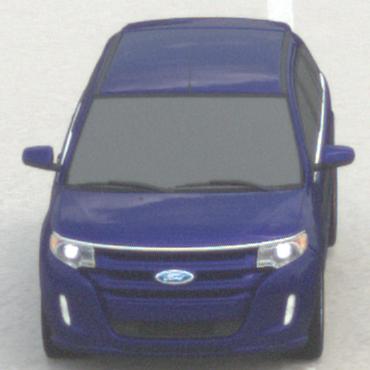
Make: Ford
Model: Edge
Detailed model: Gen. 1 Facelift
Model produced from: 2010
Model produced until: 2015
Doors: 5
Color: blue
Road condition: dry road
Daytime: midday
Contrast: low contrast